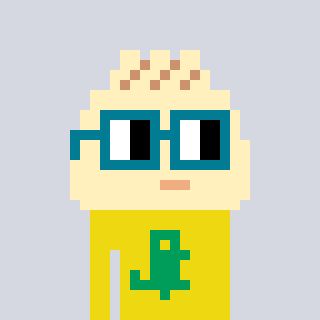
a pixel art character with square dark green glasses, a porkbao-shaped head and a yellow-colored body on a cool background